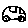
Label: car